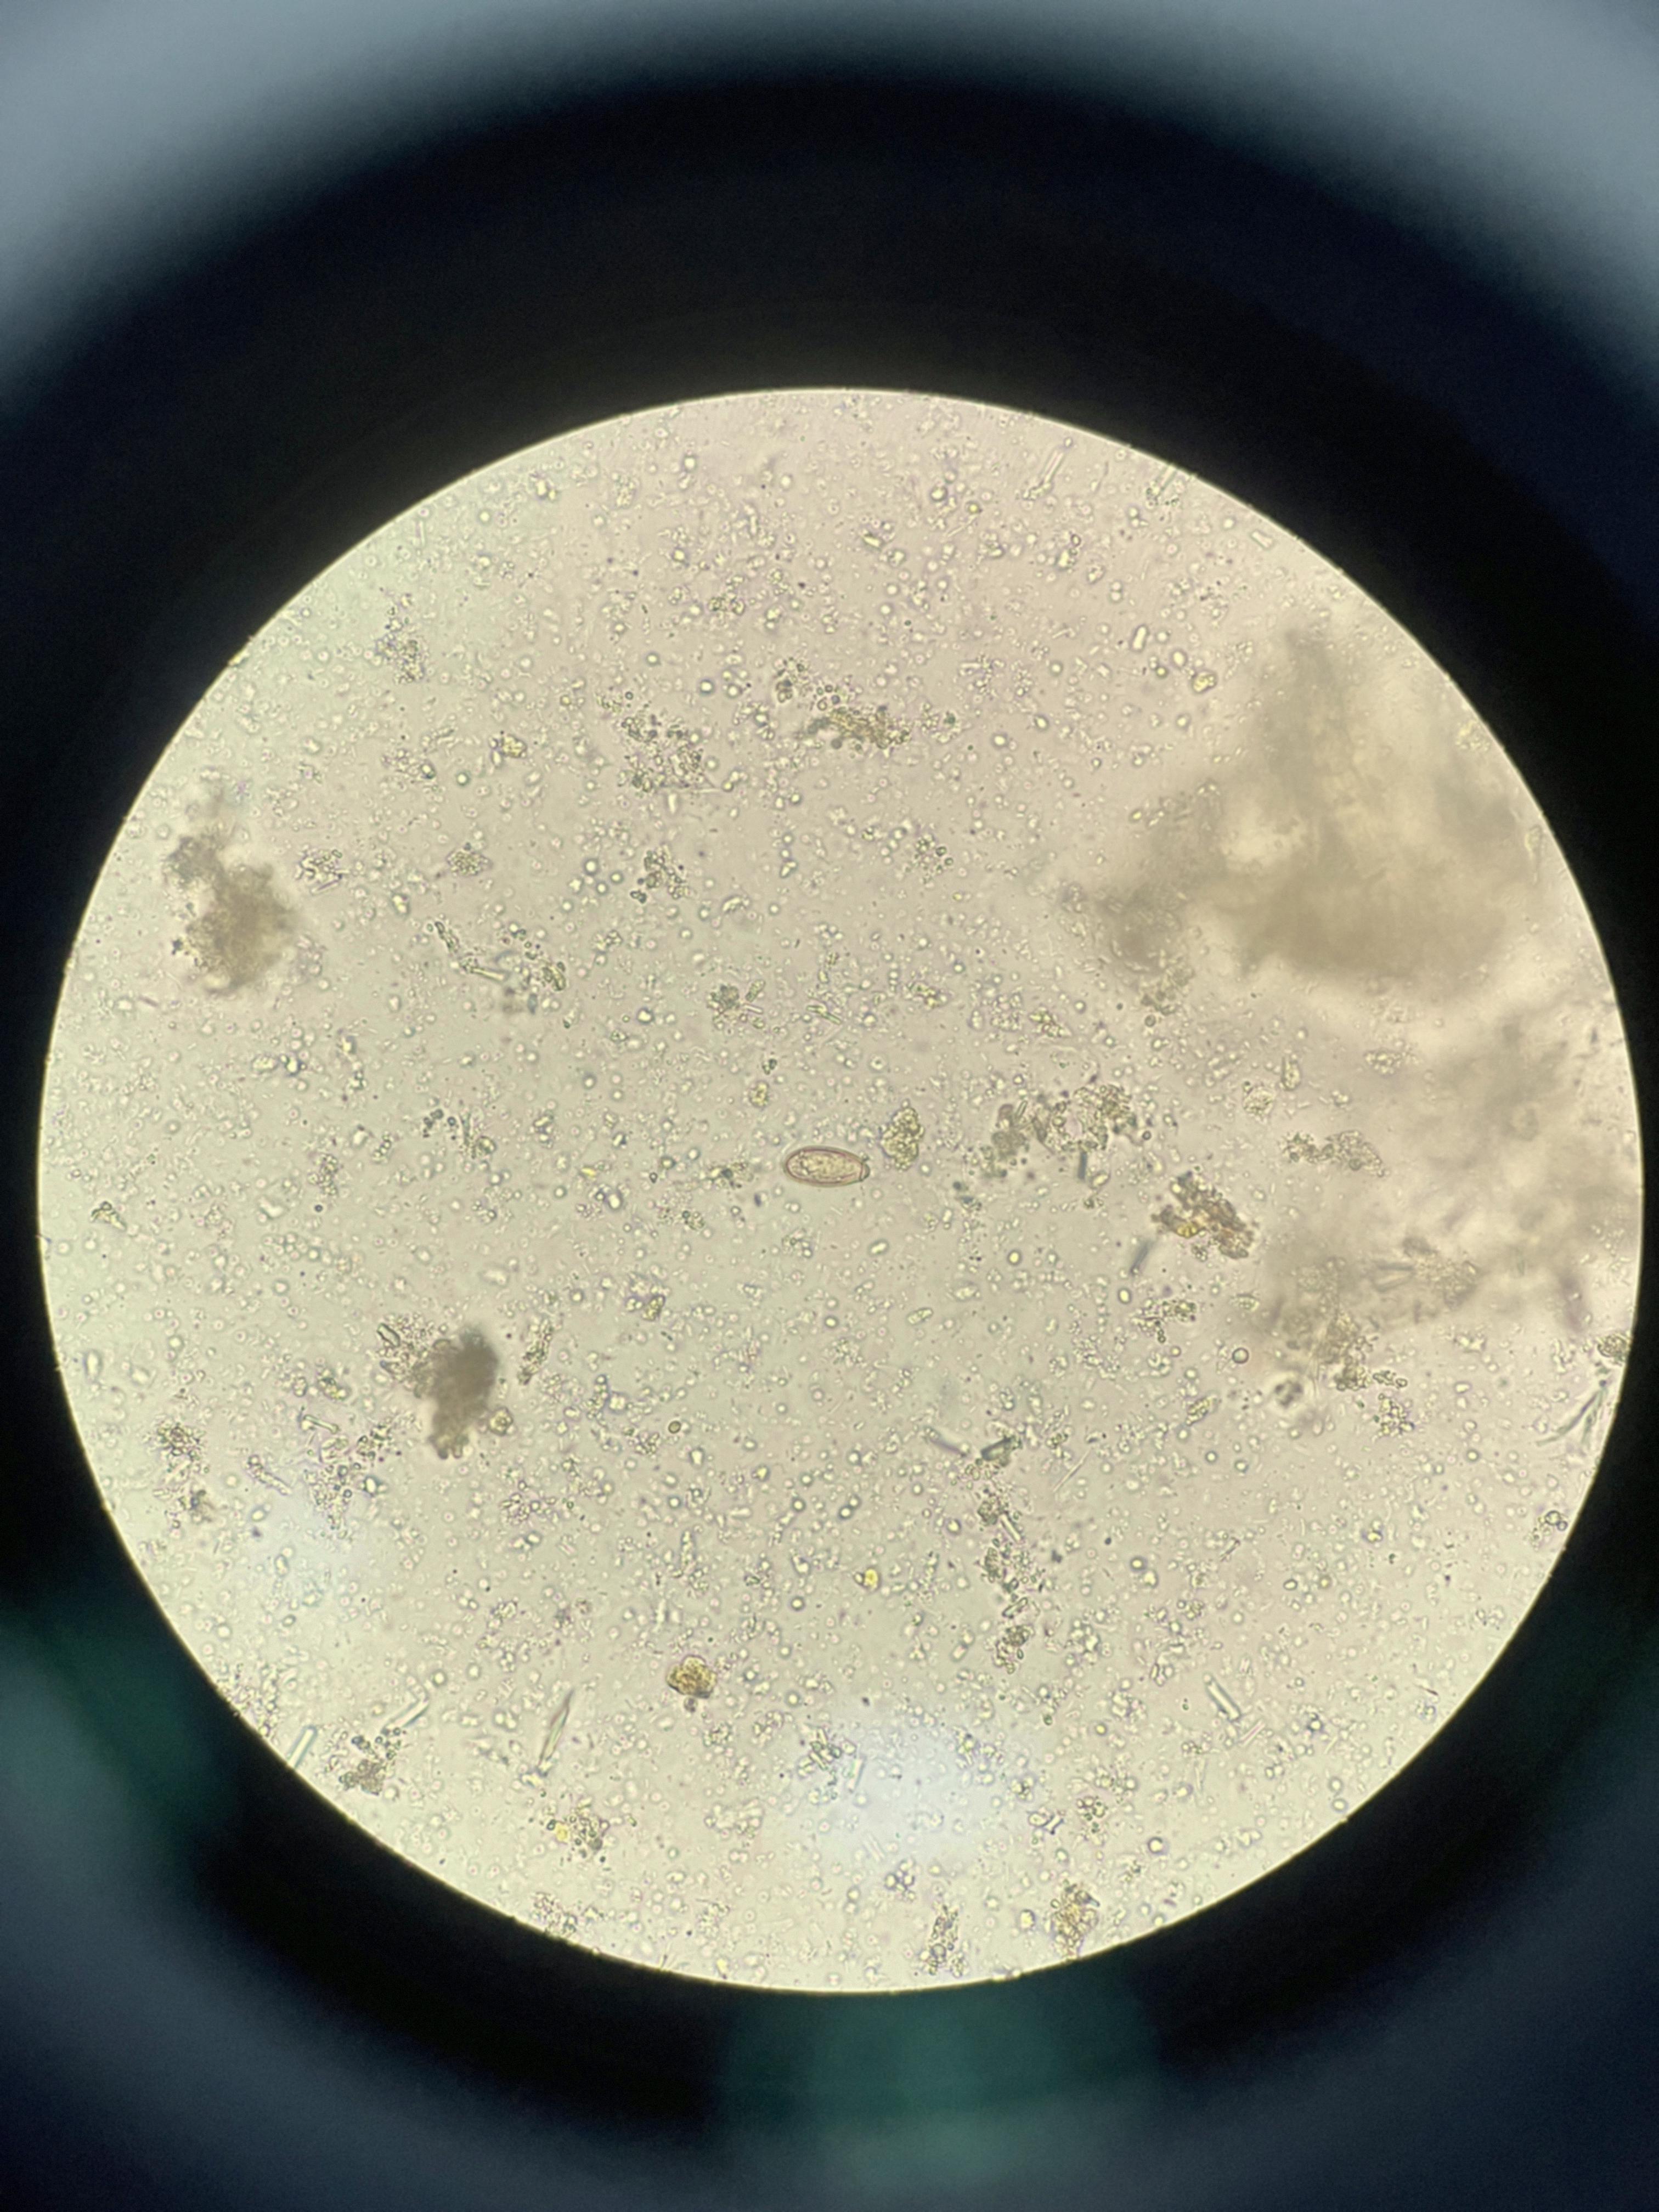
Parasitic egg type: Opisthorchis viverrine